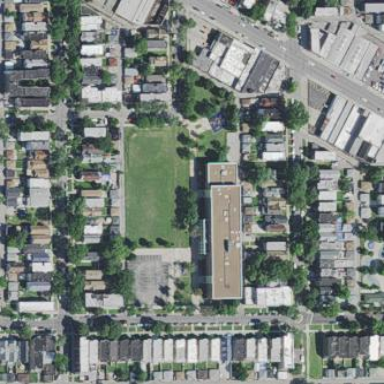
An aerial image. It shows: School.